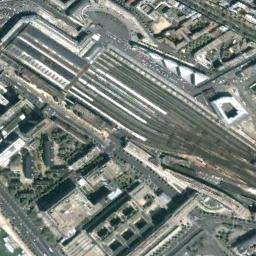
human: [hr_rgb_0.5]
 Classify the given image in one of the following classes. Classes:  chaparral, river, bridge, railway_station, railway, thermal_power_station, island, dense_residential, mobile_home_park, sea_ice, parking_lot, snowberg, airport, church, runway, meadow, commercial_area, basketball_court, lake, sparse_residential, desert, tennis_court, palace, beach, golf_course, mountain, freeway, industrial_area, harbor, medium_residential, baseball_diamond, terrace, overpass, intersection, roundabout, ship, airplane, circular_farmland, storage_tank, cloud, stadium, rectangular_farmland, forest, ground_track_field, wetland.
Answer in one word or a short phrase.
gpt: railway_station